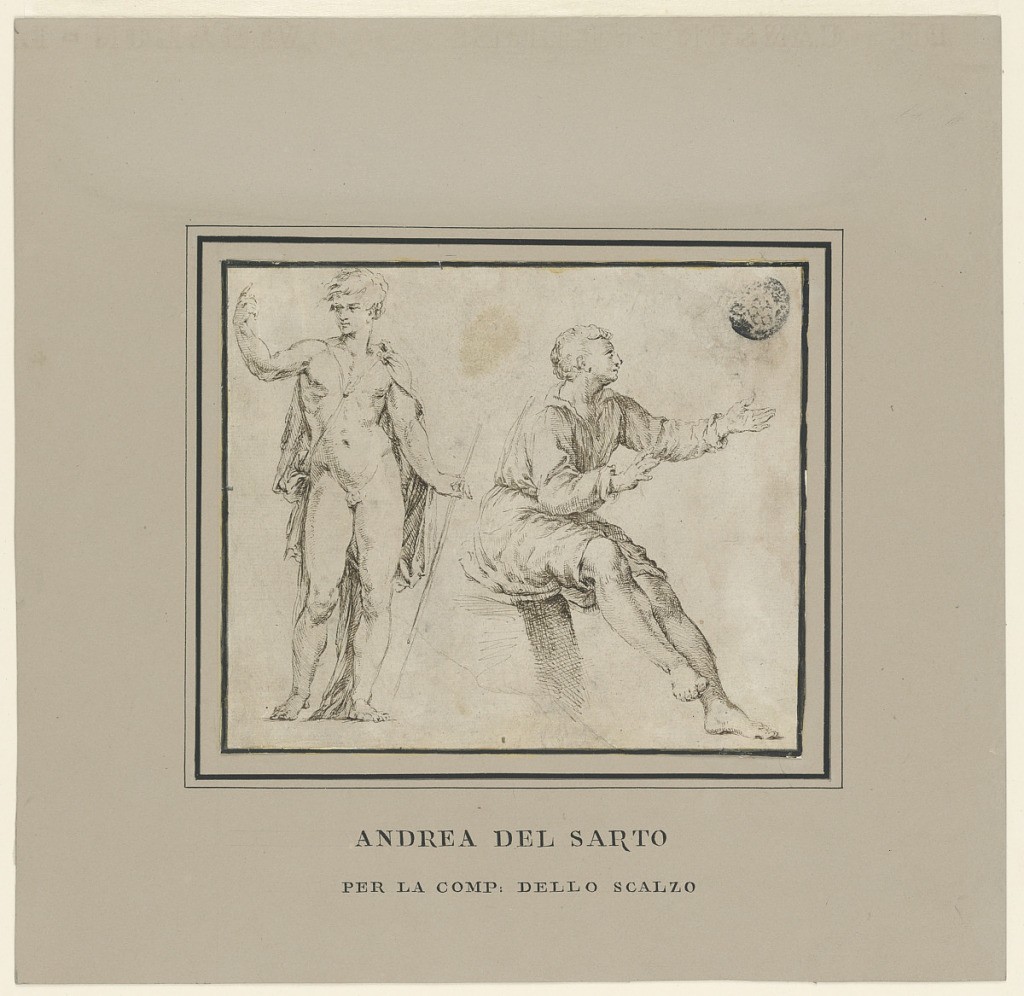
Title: Sketches of a Nude Figure in Classical Pose and a Seated Figure
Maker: Andrea del Sarto, Italian, 1486 - 1530
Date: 1670–1700
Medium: Pen and black ink on cream laid paper, laid down
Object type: Drawing
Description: Left: a standing male nude, with drapery over his shoulders, in classical pose. He holds a staff in his left hand and holds his right arm half-raised in front of him, with his index finger pointed upwards. Right: a seated male figure, seen in profile from the right, with his hands extended before him. Picture is surrounded by black framing lines.